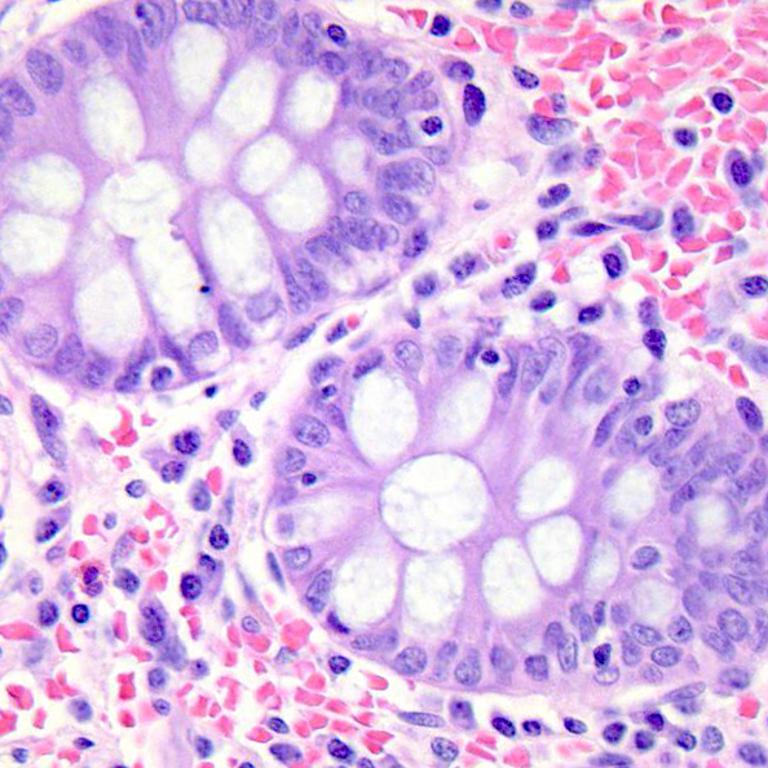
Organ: colon
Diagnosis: benign